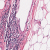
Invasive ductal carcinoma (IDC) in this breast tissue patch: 0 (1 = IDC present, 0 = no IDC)